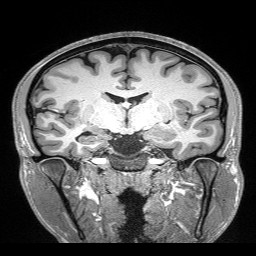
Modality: T1w
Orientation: sagittal